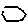
Label: hexagon